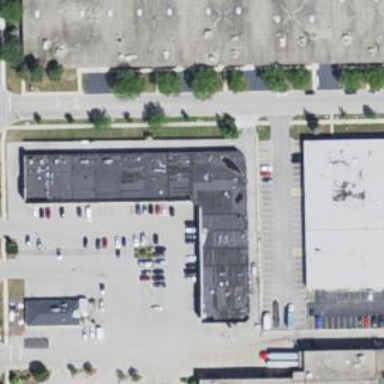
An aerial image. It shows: Convenience shop.